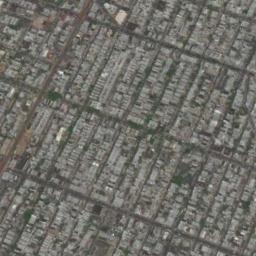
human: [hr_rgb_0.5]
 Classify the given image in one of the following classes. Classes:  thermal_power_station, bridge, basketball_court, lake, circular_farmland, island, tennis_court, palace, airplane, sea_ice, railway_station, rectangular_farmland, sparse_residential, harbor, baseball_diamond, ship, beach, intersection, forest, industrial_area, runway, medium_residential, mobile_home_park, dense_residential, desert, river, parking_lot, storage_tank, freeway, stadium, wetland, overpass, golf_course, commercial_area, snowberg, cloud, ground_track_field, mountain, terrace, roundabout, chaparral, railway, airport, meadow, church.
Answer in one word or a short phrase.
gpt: commercial_area